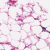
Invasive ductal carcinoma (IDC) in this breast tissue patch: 0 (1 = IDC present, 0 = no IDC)